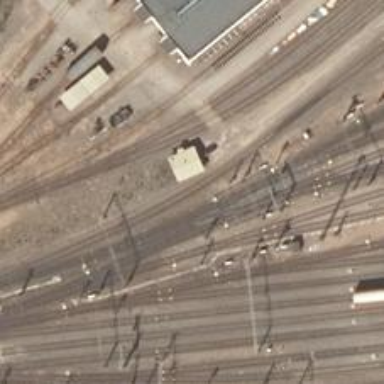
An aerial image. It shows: Railway yard used for servicing trains.